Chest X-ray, PA view. Patient: 53 years old, sex F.
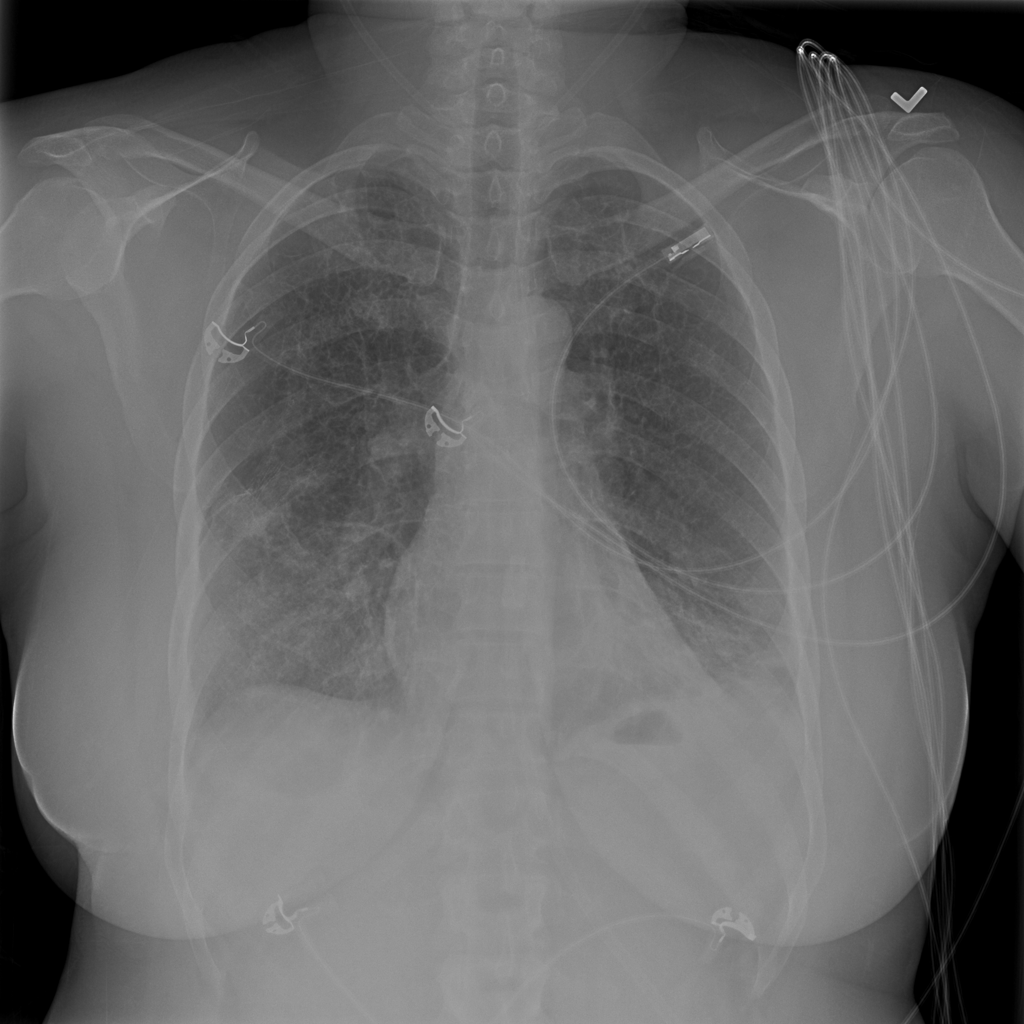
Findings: No Finding